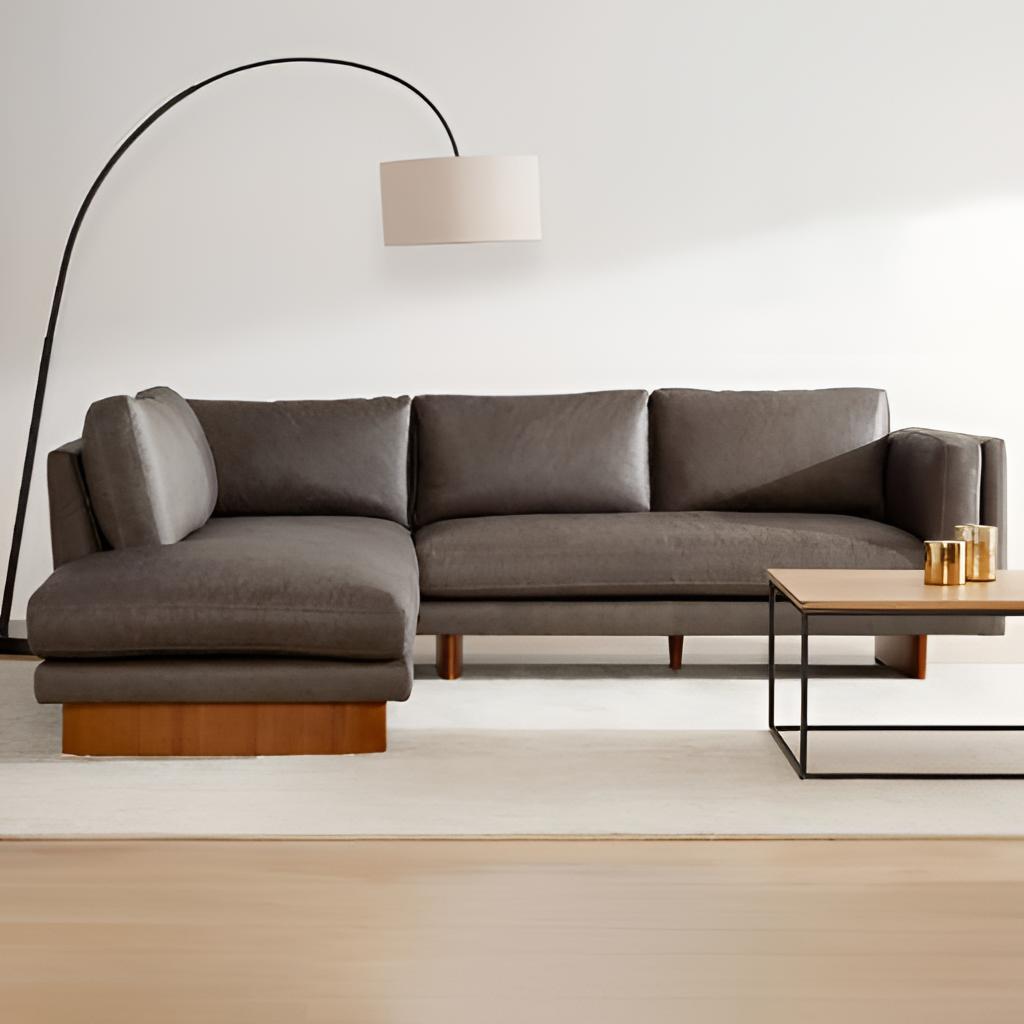
living room, leather sectional sofa, paint wallpaper, with solid pattern, contemporary, light brown wood flooring, with plank pattern